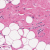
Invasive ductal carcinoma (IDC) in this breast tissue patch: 0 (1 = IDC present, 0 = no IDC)